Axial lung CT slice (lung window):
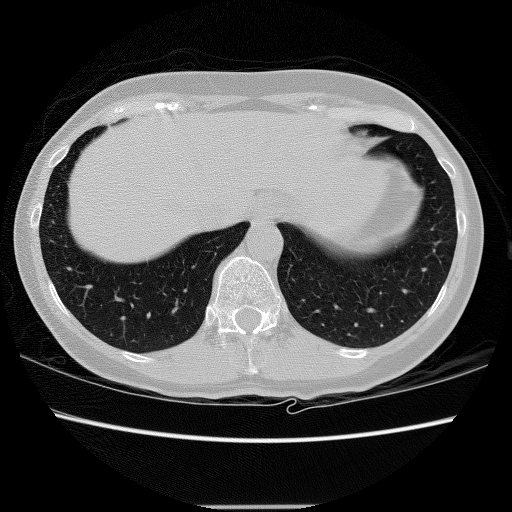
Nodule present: no